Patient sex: M
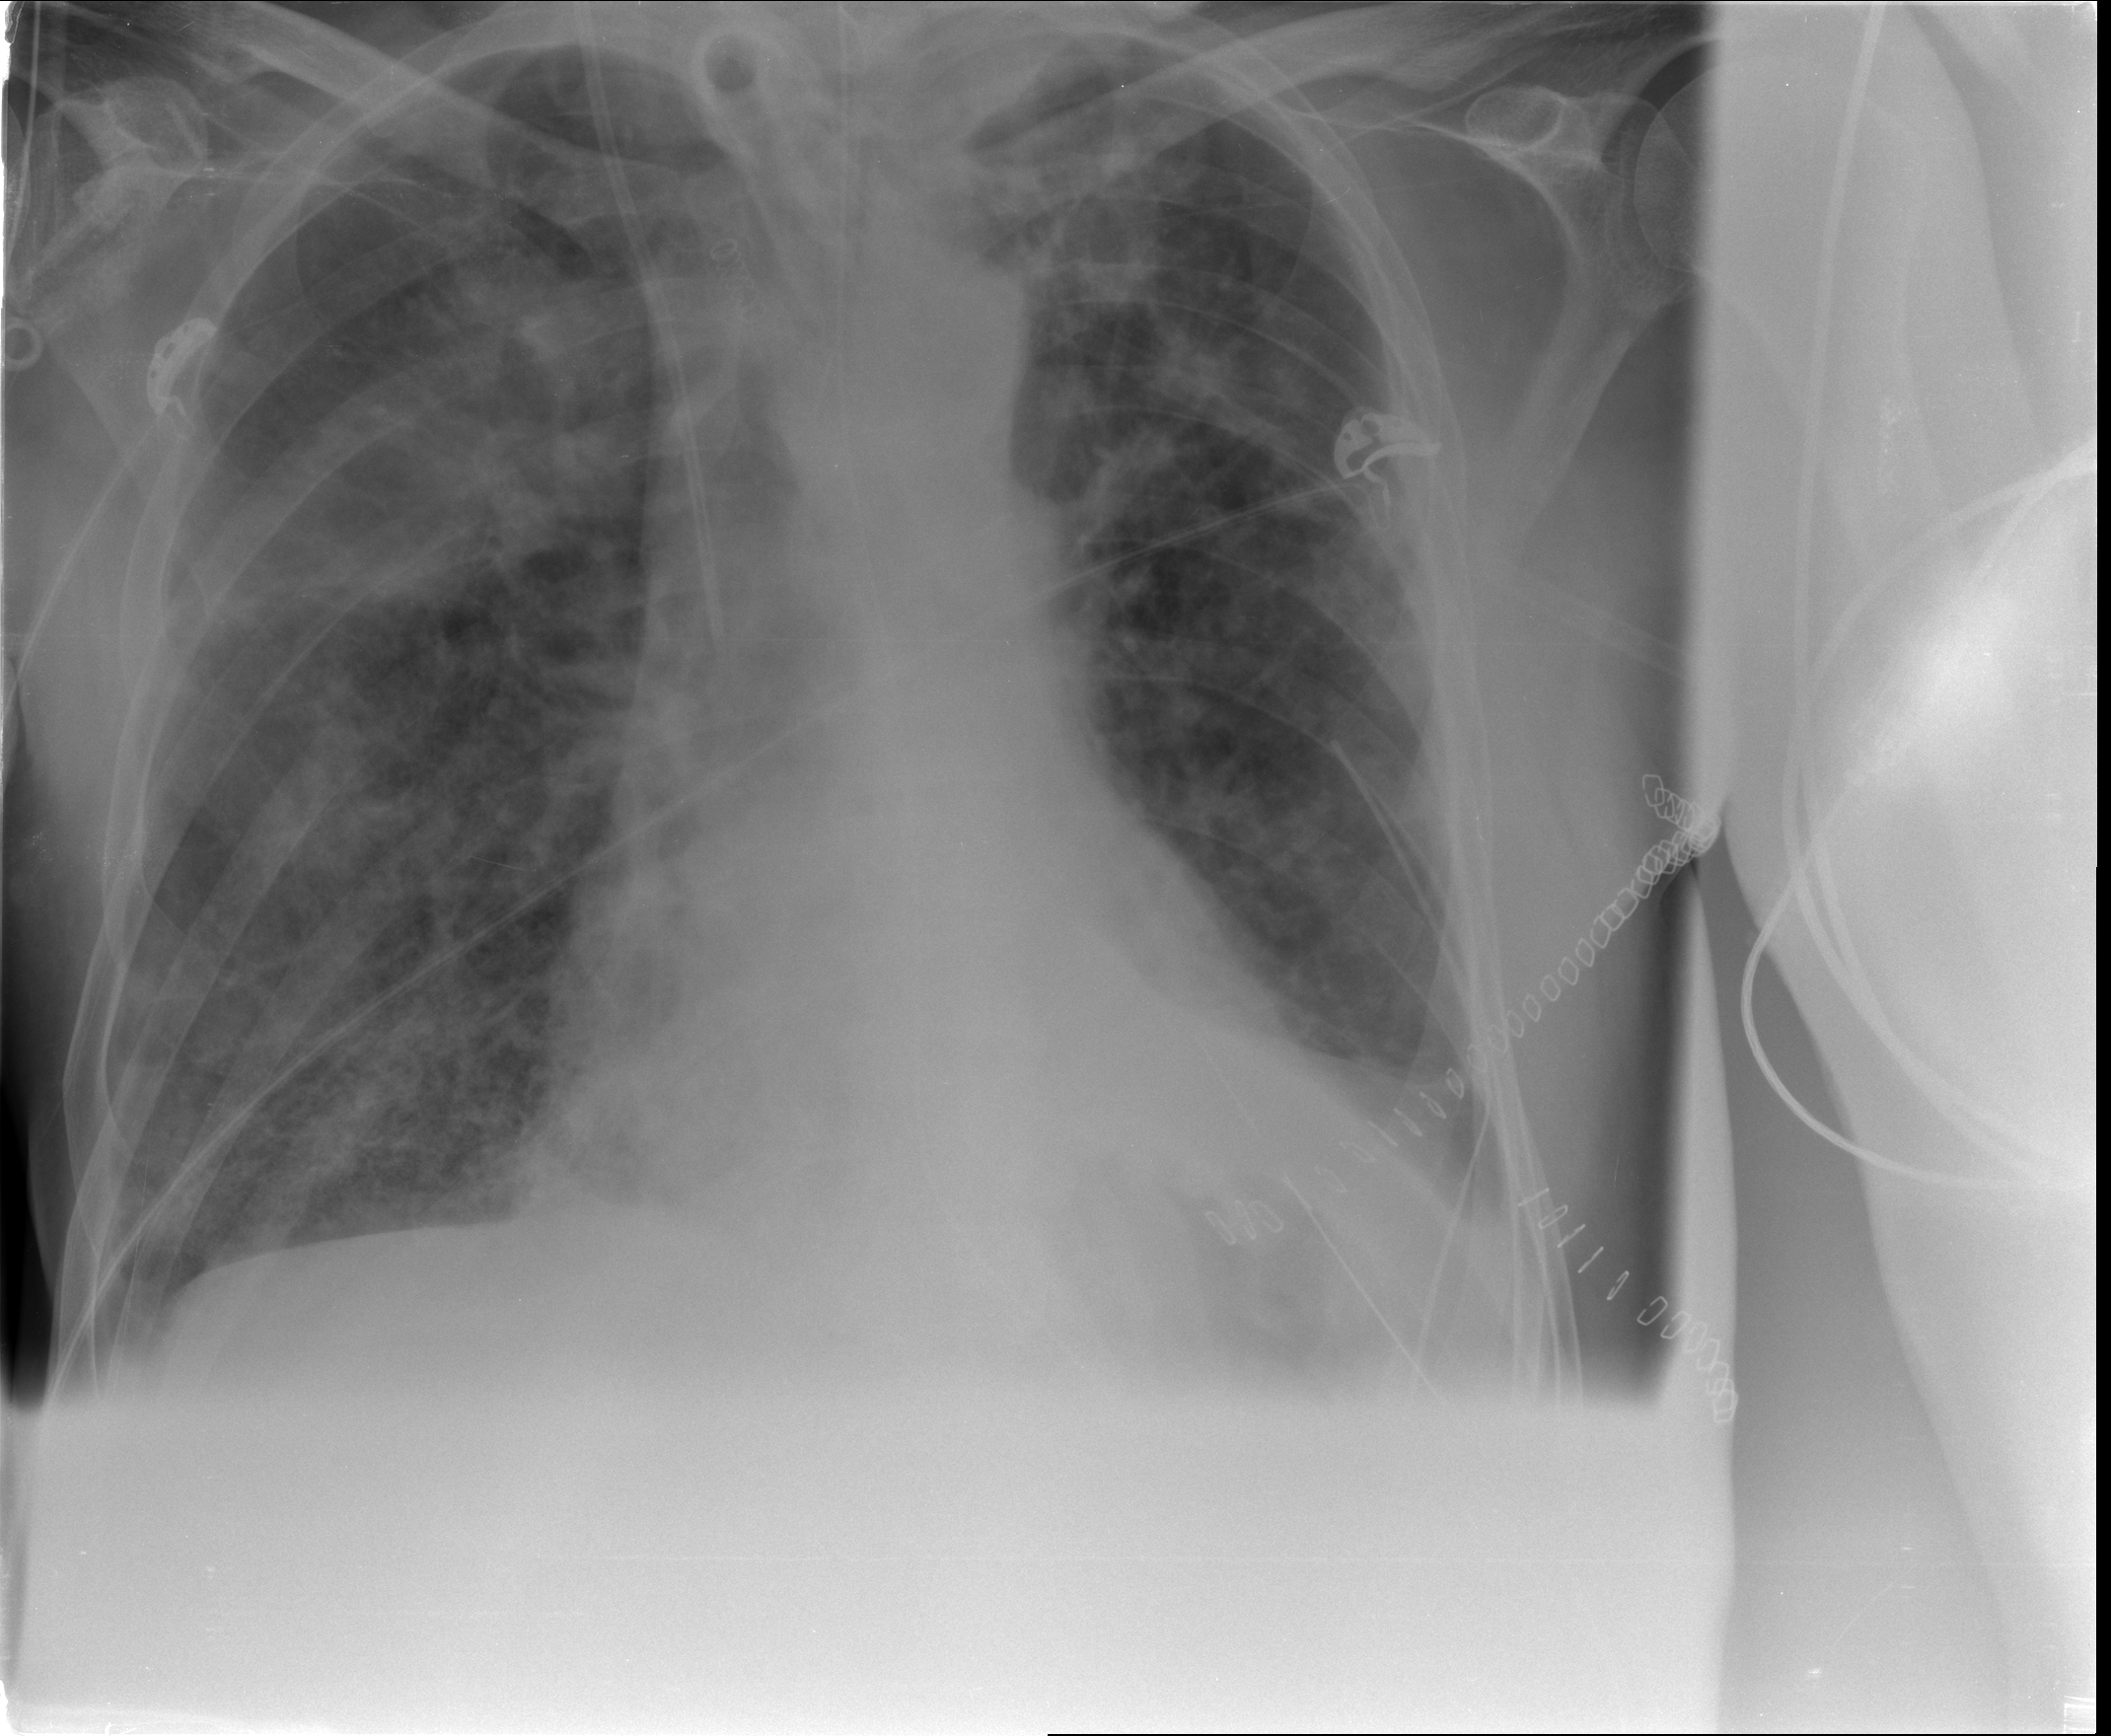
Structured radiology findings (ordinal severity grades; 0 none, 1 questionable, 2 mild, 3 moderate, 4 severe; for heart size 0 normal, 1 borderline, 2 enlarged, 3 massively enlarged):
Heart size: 0
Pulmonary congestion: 2
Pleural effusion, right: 2
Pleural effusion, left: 2
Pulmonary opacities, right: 3
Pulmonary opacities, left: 2
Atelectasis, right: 2
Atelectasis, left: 2